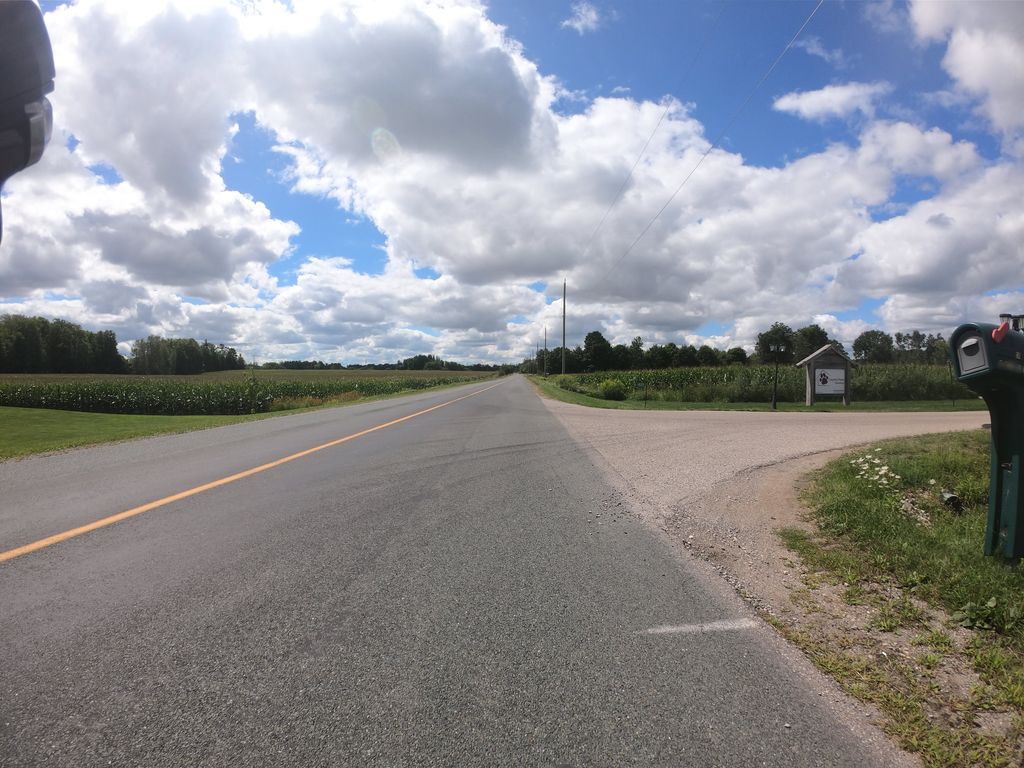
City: kitchener-waterloo